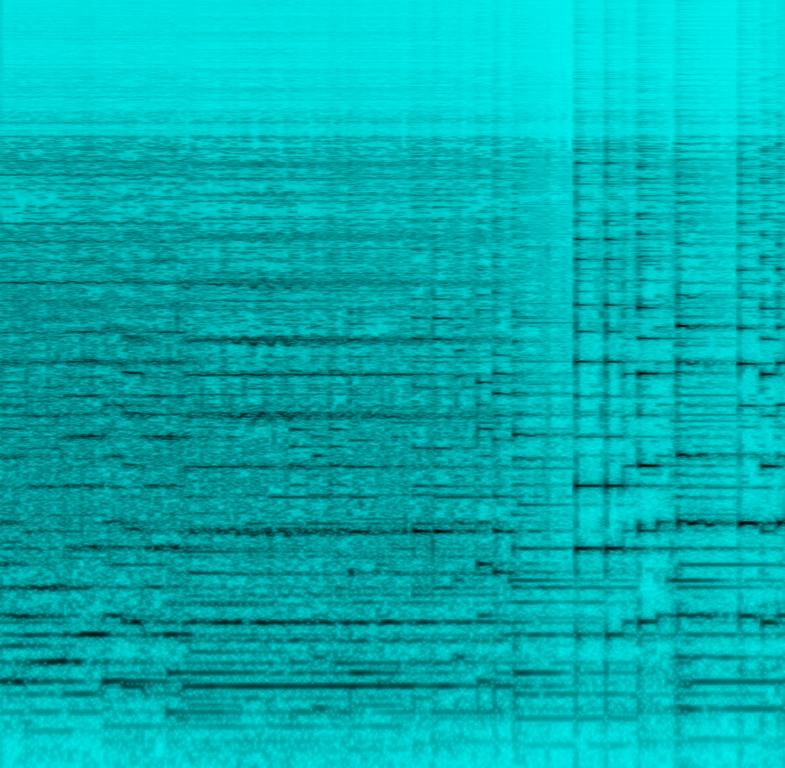
The low quality recording features an Enka song that consists of a steel guitar solo melody, mellow bell chord progression, sustained strings melody and sustained brass melody. The recording is noisy and in mono, and it sounds emotional, heartfelt and passionate.